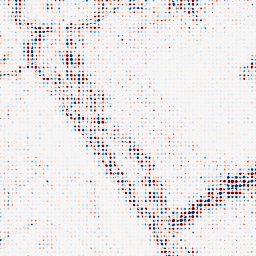
Category: wavelet
Decomposition family: wavelet_dwt
Decomposition parameters: wavelet: coif2
level: 3
Upsampling method: sinc_hamming
Upsampling parameters: scale: 8
kernel_size: 4
Upsampling scale: 8